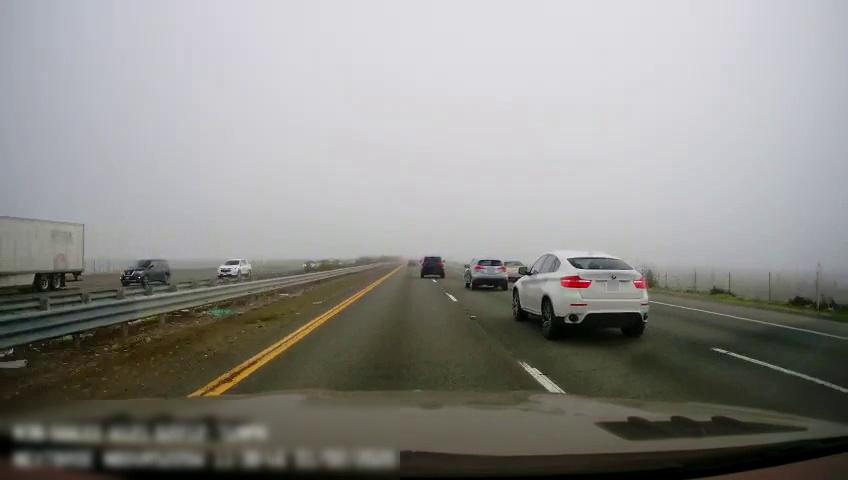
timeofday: Day
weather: Cloudy
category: Drivable Space
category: Drivable Space
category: Vehicles | Truck
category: Vehicles | Car
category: Vehicles | Truck
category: Vehicles | Car
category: Vehicles | Car
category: Vehicles | SUV
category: Vehicles | SUV
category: Vehicles | SUV
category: Lanes | Current Lane
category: Lanes | Current Lane
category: Lanes | Alternate Lane
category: Lanes | Alternate Lane
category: Lanes | Alternate Lane